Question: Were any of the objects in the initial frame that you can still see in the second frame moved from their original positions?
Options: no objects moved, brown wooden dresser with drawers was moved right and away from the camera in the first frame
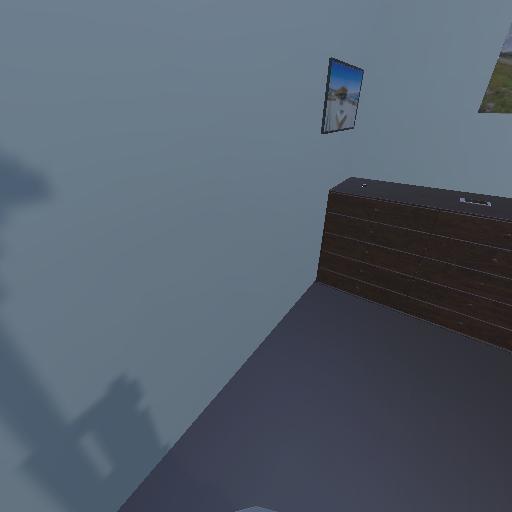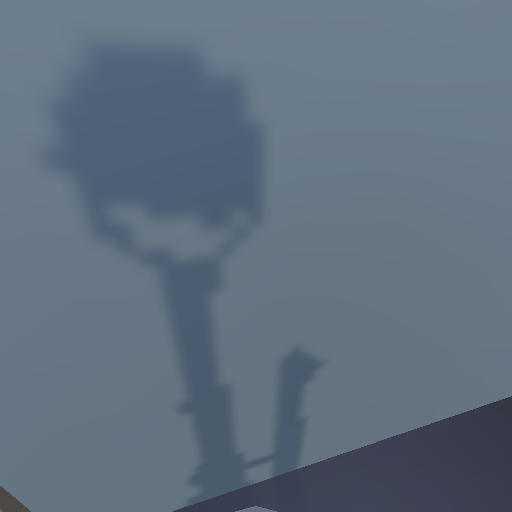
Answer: no objects moved